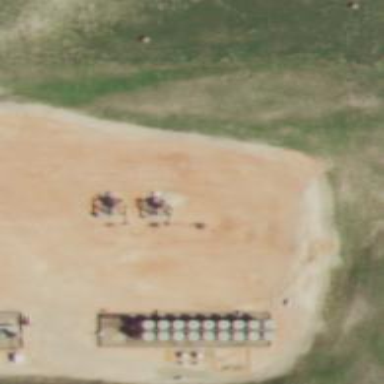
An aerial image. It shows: Petroleum well.